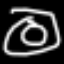
Label: donut